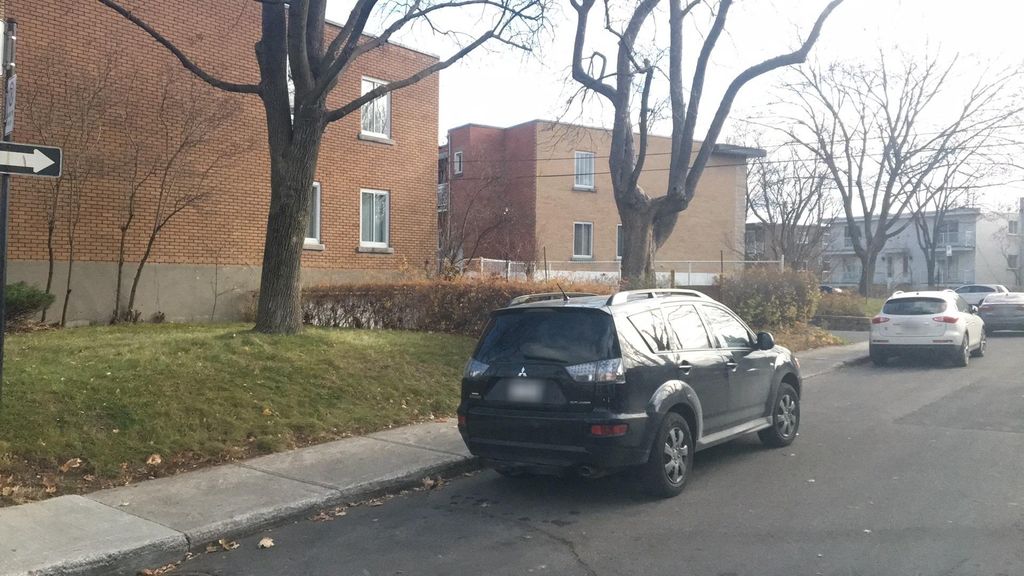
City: montreal